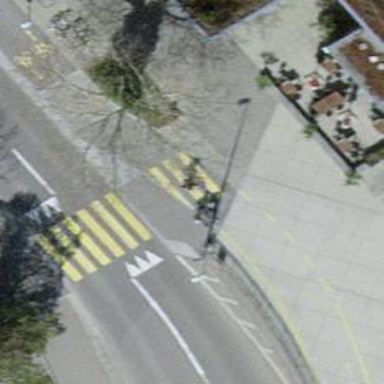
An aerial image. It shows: Footway with marked crossing. The surface is asphalt.